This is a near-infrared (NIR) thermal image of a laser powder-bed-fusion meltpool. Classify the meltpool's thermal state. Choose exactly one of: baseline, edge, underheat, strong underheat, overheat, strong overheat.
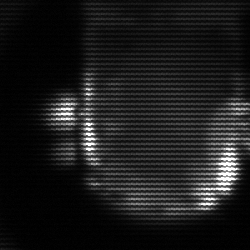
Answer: baseline